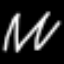
Label: fork